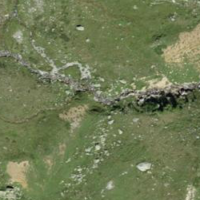
EUNIS habitat code: 26
Species observed at this site:
Luzula campestris